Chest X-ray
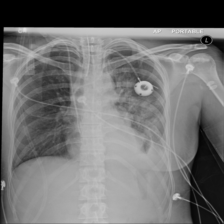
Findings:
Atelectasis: negative
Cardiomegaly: negative
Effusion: positive
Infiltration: positive
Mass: negative
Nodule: negative
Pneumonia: negative
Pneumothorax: negative
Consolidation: negative
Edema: negative
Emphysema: negative
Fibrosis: negative
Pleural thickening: negative
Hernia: negative